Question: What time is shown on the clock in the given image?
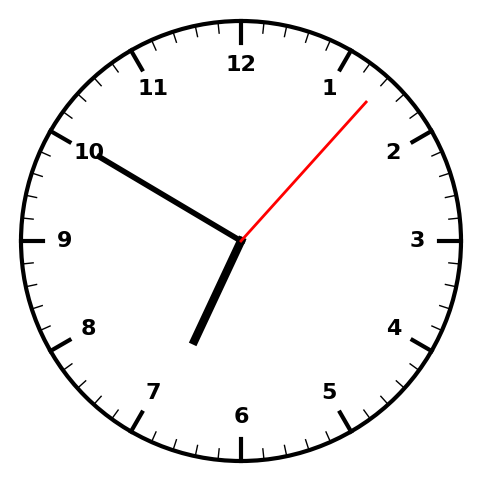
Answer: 06:50:07